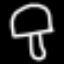
Label: mushroom